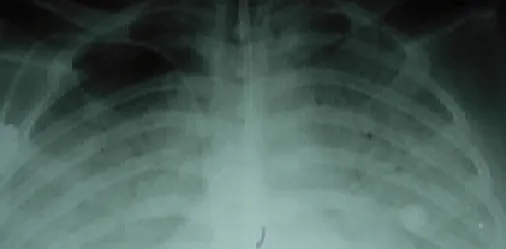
The chest X-ray image revealed bilaterally increased non-homogeneous density on all zones.
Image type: radiology (x_ray)